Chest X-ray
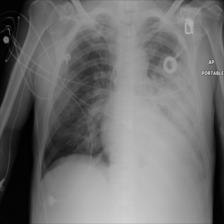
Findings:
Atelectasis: negative
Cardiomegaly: negative
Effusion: negative
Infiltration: positive
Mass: negative
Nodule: negative
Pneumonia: negative
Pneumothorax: negative
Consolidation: negative
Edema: negative
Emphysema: negative
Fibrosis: negative
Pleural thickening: negative
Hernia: negative